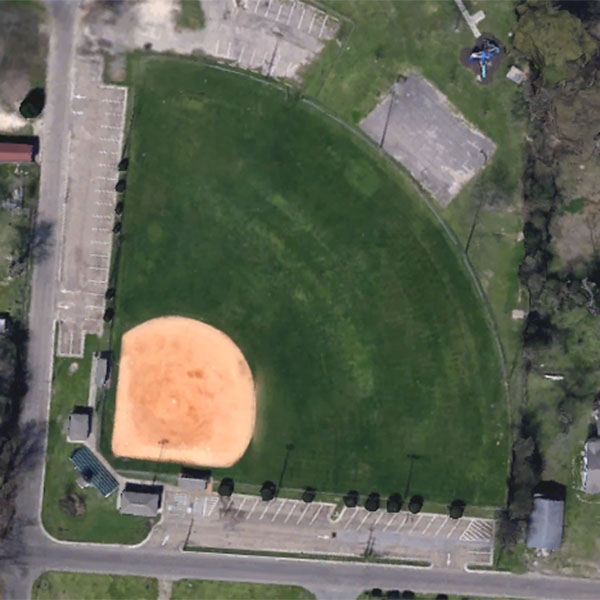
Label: BaseballField